Question: What is the value of this measurement?
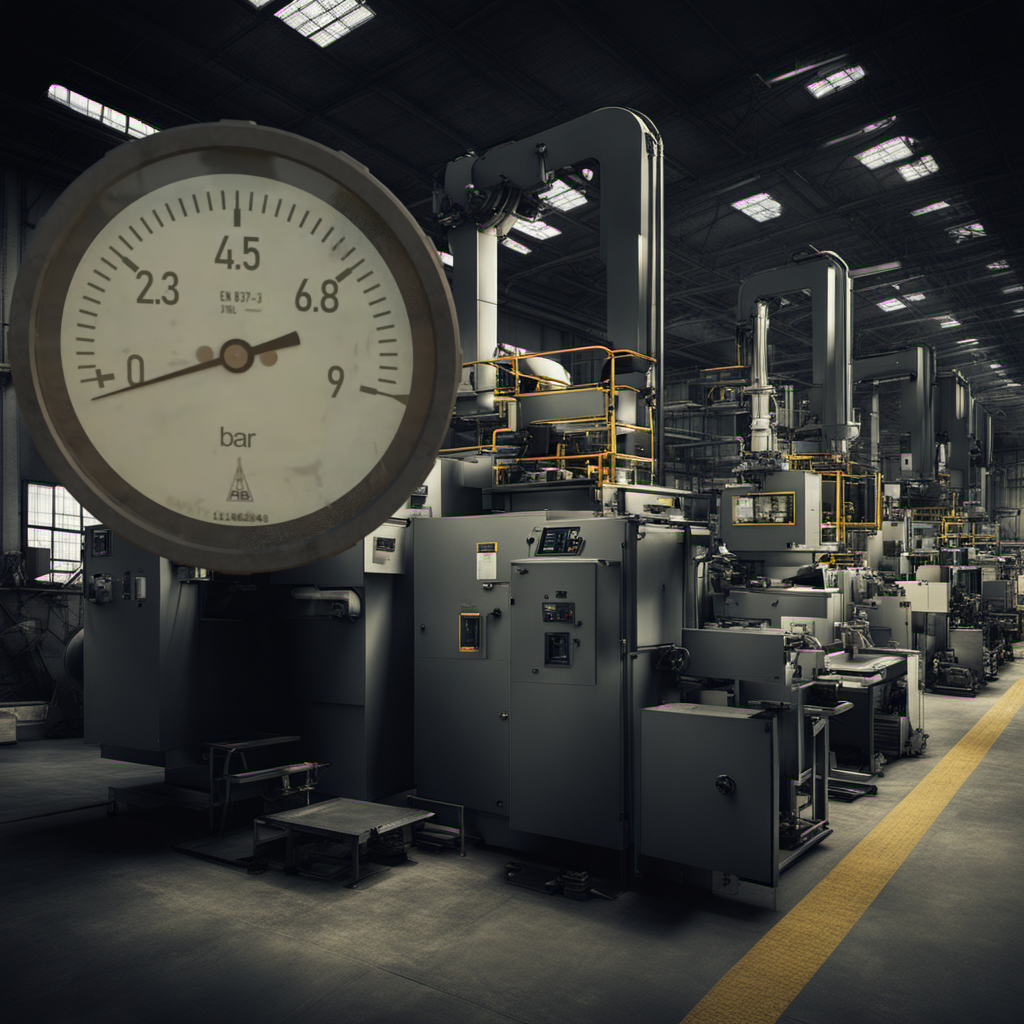
Answer: The result is -0.2
Question: What is the range of this measurement?
Answer: The range is from 0 to 9
Question: What is the minimum and maximum value of the measurement shown in the image?
Answer: The minimum value is 0 and the maximum value is 9